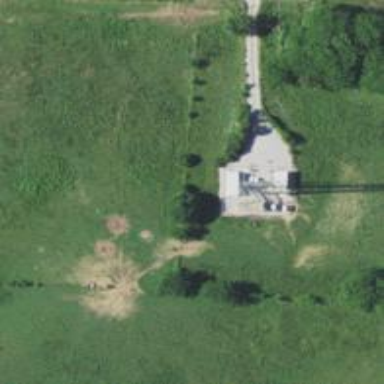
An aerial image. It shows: Communication mast tower.